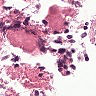
Metastatic tissue present: no